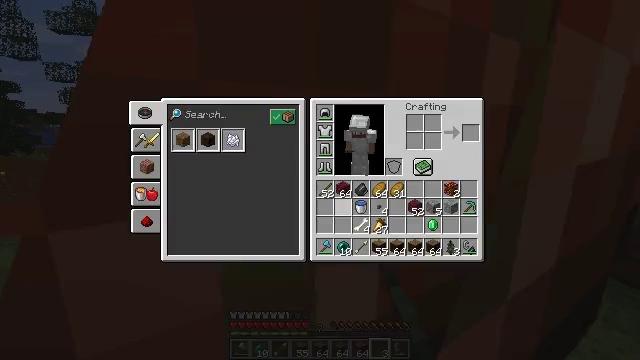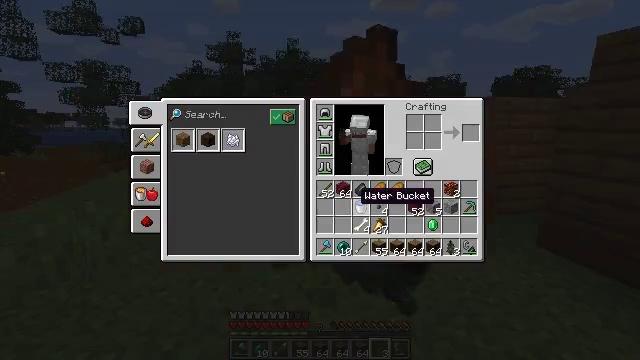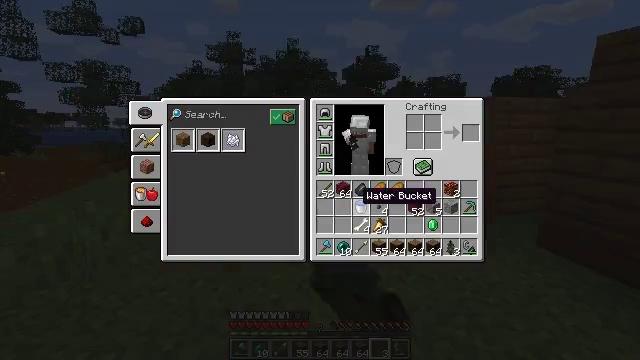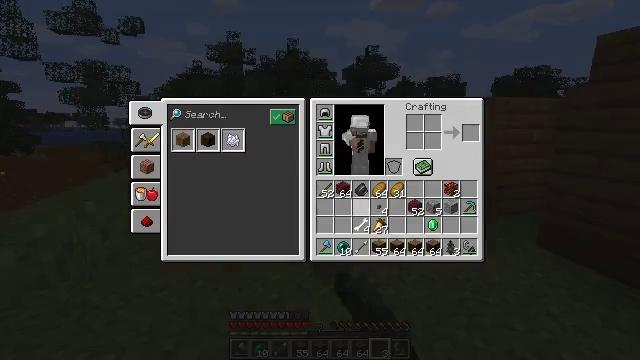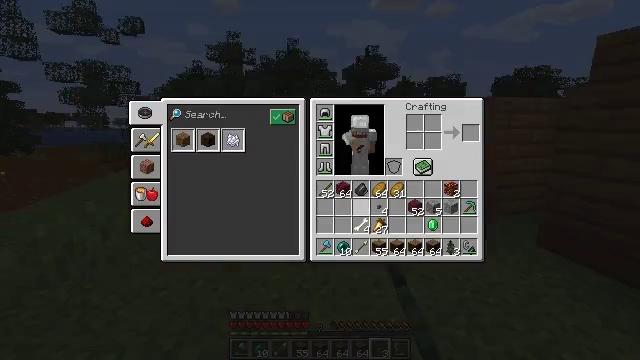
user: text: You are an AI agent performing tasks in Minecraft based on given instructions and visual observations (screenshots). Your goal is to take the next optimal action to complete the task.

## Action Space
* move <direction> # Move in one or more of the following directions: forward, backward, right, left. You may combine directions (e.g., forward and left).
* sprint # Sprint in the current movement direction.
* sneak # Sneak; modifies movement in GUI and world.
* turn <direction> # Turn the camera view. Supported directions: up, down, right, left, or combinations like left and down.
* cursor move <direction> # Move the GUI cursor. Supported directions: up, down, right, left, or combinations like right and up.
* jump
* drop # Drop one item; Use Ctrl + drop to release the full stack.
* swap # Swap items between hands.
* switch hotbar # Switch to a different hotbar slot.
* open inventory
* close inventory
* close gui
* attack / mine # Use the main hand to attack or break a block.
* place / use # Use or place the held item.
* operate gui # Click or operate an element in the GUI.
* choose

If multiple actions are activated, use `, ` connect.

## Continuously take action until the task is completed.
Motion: motion action
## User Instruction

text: Remove a ladder from the inventory.
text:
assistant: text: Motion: sprint, drop, open gui
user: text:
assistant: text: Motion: sprint
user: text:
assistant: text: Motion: sprint, drop
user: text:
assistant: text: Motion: sprint, drop
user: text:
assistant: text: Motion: sprint, drop